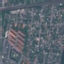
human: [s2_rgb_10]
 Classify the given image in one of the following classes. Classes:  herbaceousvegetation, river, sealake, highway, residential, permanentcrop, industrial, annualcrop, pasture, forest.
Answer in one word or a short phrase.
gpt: Residential